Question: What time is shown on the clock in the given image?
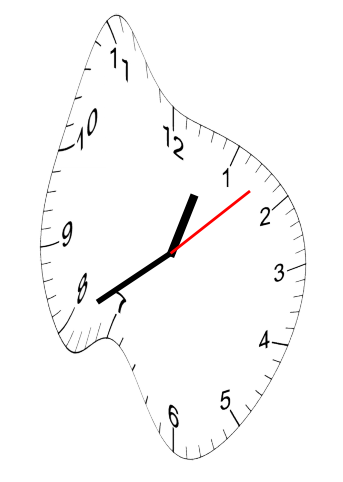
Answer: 12:40:08